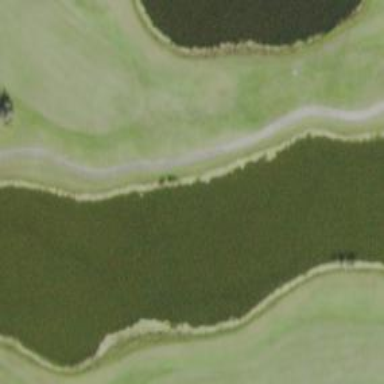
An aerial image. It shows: Water hazard in golf course. The hazard is natural water feature.